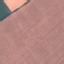
Land use / land cover: AnnualCrop